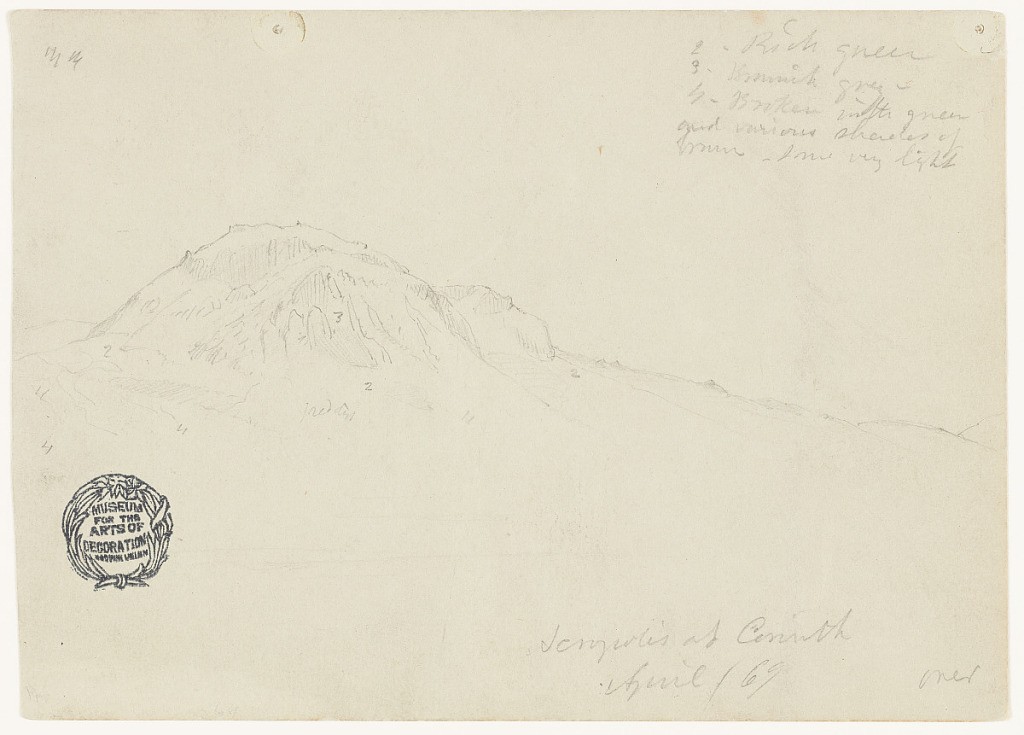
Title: Acropolis at Corinth, Greece
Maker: Frederic Edwin Church, American, 1826–1900
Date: April 1869
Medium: Graphite on gray-green wove paper; verso: graphite and white gouache
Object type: Drawing
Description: Landscape sketch showing a view of the acropolis at Cornith, Greece, also known as the Acrocorinth, as seen from the sea. At center left, the rocky prominence is rounded in shape and forms the peak of a small ridge, which descends gently to the right. Foreground is indistinct, likely seawater.

Verso: Landscapes sketches showing three separate views of coastal mountains and cliffs around the Aegean Sea near Greece, as seen from the water. At left and oriented to the left, a view of a rugged, cliff-strewn coastline near Cephalonia is shown. At upper right, a rocky coastline with a mountain in the background is visible, while below, sharp mountain peaks rise from behind a ridge.